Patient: sex M, age 94
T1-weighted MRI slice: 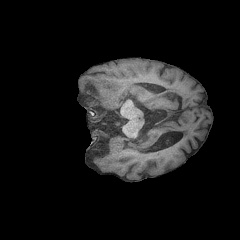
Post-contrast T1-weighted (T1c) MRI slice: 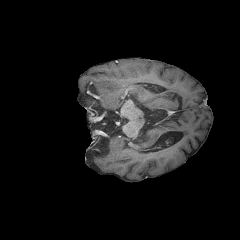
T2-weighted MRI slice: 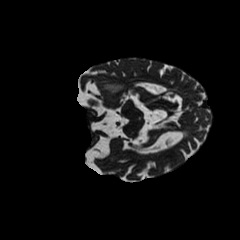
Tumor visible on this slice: yes
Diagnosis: Glioblastoma, IDH-wildtype
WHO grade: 4